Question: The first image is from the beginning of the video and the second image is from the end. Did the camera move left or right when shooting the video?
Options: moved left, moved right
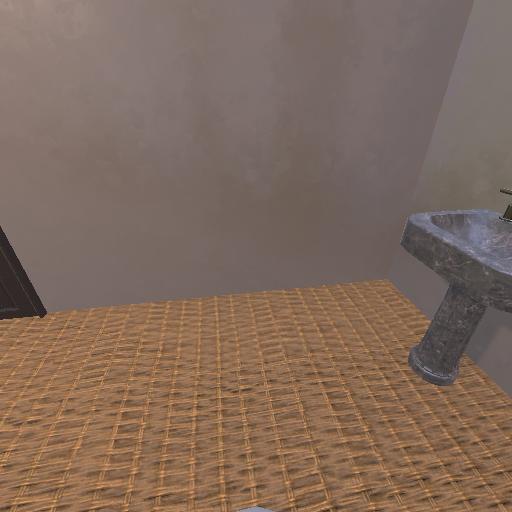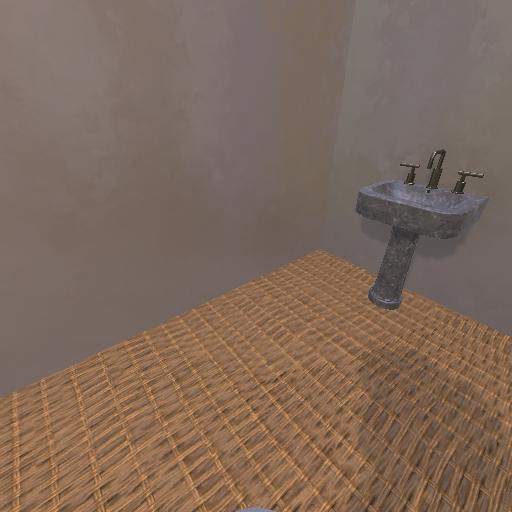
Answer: moved left